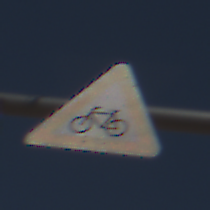
Verkehrszeichen: RadverkehrRechts
Umgebung: Outdoor, Nature
Tageszeit: MorningAfternoon
Wetter: Clear
Licht: Natural
Jahreszeit: NotSpecified
Kontrast: HighContrast